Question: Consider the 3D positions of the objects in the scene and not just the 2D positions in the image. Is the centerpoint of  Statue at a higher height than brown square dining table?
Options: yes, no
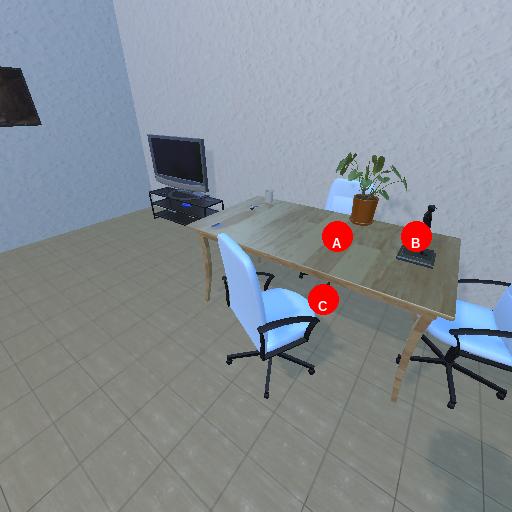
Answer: yes